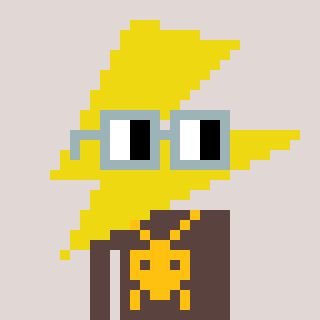
a pixel art character with square dark gray glasses, a lightning bolt-shaped head and a darkbrown-colored body on a warm background